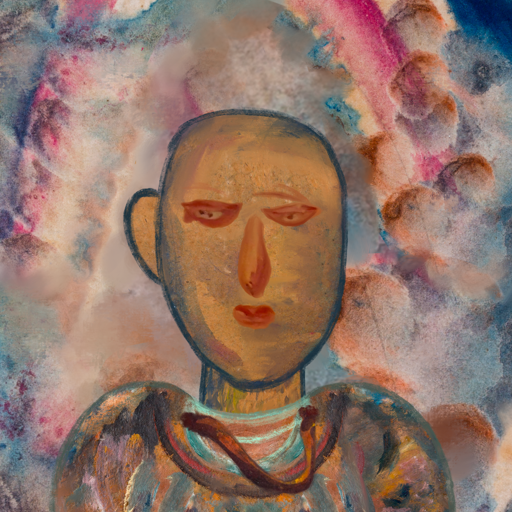
Background: Rupkatha, Head And Neck Front: In_The_Sun, Face Front: Pious_Lady, Bust: Boggyland, Hair Front: Blank, Head Accessory: Blank, Second Necklace: Comrade, Necklace: Blank, Baby: Blank